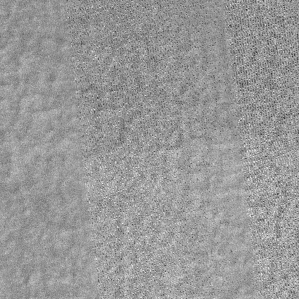
Label: frost